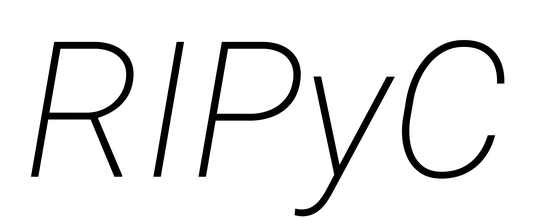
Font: Roboto-Italic_ExtraLight_Italic